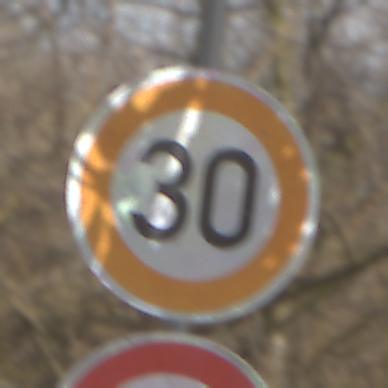
Verkehrszeichen: Geschwindigkeit30
Zusatzzeichen unten: VerbotUeberholenEinspurigeFahrzeuge
Umgebung: Outdoor, Nature
Tageszeit: MorningAfternoon
Wetter: Clear
Licht: Natural
Jahreszeit: Winter
Kontrast: HighContrast